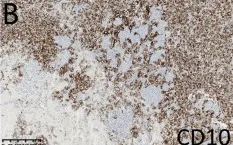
Immunohistochemical staining of panel for ccRCC and panel for lobular breast carcinoma. Representative ccRCC markers: CA IX, CD10, and ,PAX8.
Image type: pathology (immunostaining)